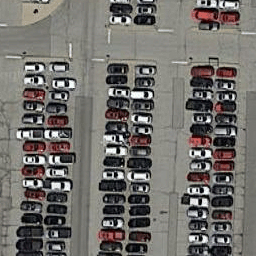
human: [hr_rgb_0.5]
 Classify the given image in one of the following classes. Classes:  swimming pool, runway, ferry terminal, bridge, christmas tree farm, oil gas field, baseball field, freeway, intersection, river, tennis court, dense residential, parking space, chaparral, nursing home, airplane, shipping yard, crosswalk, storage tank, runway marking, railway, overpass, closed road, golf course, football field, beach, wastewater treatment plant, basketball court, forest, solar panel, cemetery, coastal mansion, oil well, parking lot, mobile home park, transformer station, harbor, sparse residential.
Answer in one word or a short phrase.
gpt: parking lot